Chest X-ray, PA view. Patient: 39 years old, sex M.
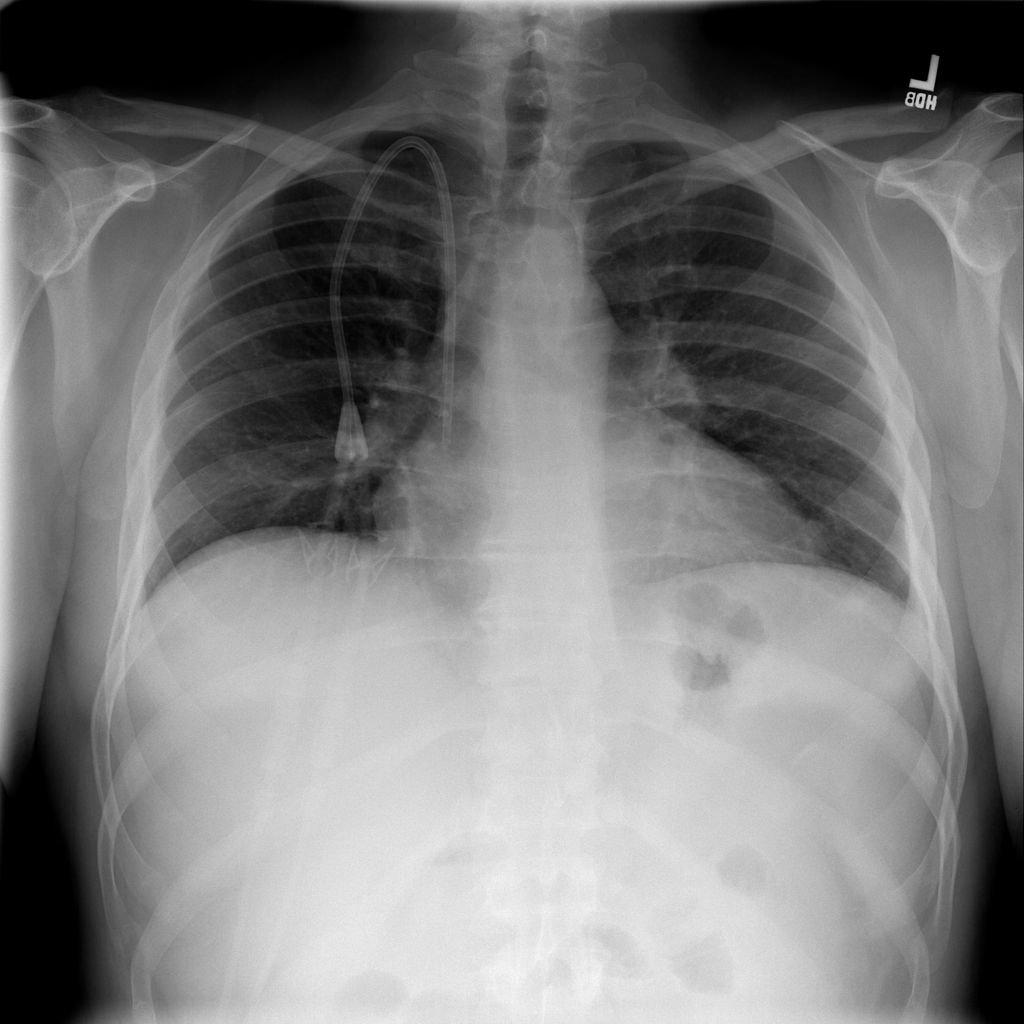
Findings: No Finding